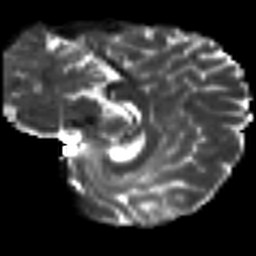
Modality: T2w
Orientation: sagittal
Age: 45
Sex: female
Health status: healthy
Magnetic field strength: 3 T
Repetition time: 9 s
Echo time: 0.093 s